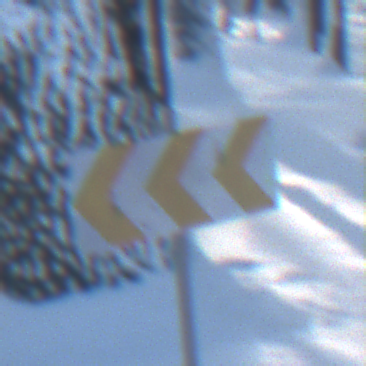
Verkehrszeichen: RichtungstafelnInKurvenGrossRechts
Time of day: MorningAfternoon
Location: Outdoor (Nature)
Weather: Clear
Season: Winter
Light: Natural